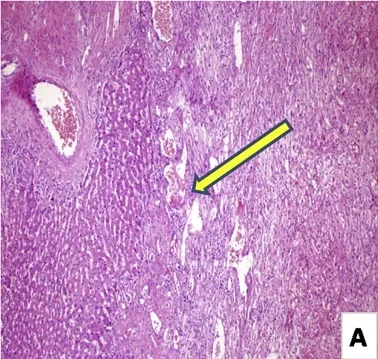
(A) Tumor areas infiltrating the hepatic parenchyma (shown with yellow arrow).
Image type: pathology (h&e)